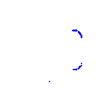
Particle: proton